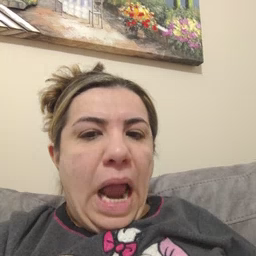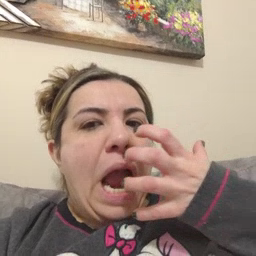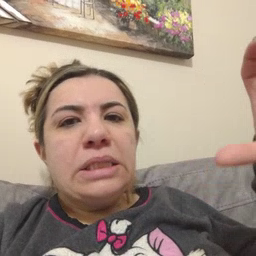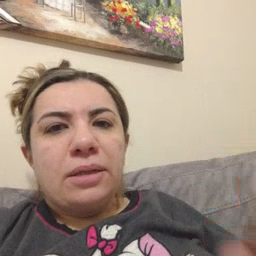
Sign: hot